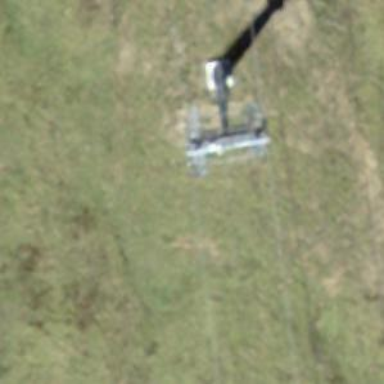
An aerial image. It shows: Pylon used for aerialway.